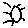
Label: sun